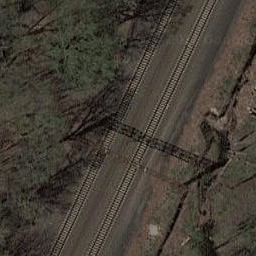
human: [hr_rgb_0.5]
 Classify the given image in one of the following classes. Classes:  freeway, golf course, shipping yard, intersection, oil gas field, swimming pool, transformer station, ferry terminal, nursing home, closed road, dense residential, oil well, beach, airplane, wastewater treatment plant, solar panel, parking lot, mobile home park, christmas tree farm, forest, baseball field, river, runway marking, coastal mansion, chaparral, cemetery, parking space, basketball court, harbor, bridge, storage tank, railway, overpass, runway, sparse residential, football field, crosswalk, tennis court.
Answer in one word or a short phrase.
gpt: railway